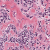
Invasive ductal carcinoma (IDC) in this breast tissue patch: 1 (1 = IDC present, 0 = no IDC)